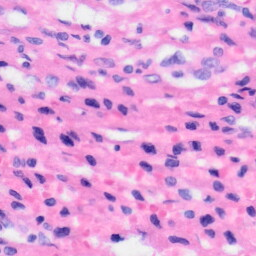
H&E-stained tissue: Liver